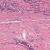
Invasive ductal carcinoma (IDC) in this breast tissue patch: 1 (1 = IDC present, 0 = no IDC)